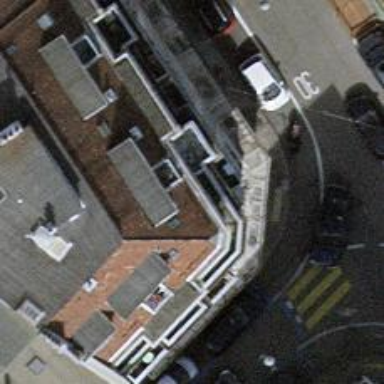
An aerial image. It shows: Restaurant.